Field crop: tomato
Growth stage: 2
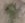
Species: solanum